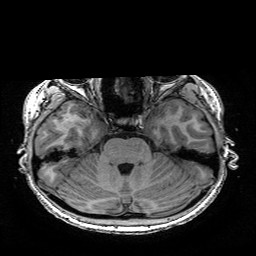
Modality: T1w
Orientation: coronal
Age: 21
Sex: female
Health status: healthy
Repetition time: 2.53 s
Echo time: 0.0034 s